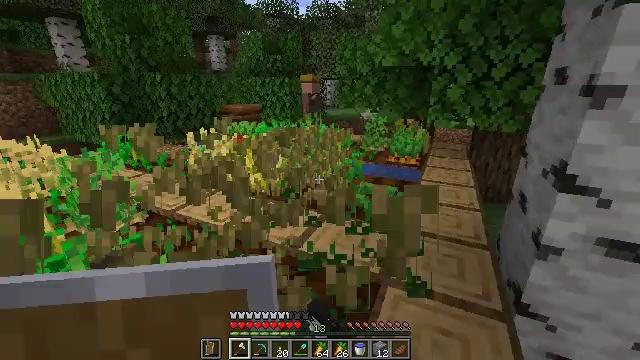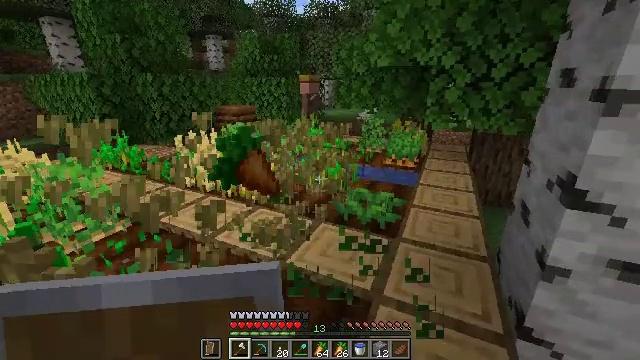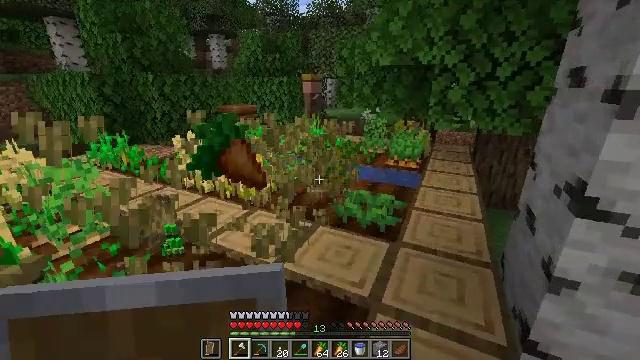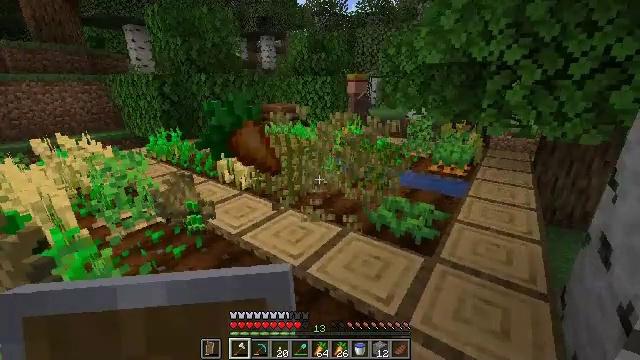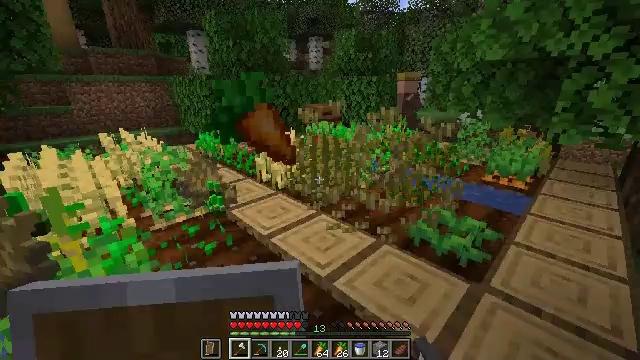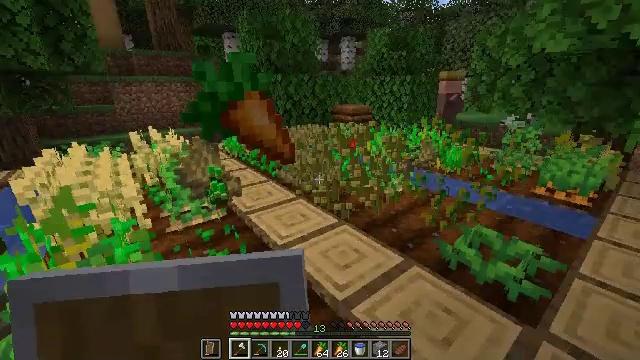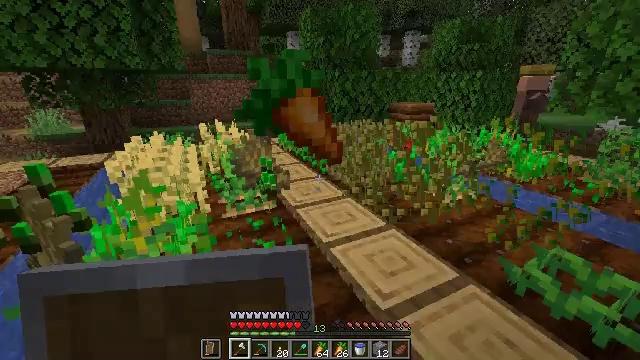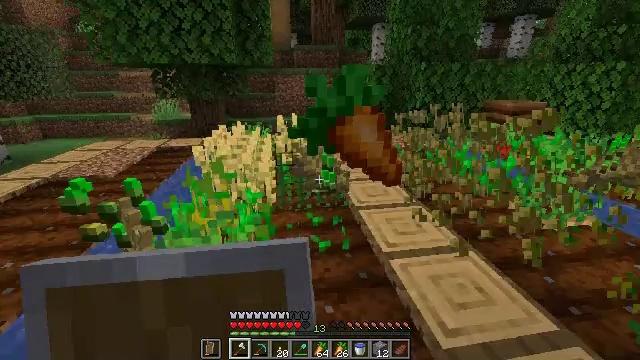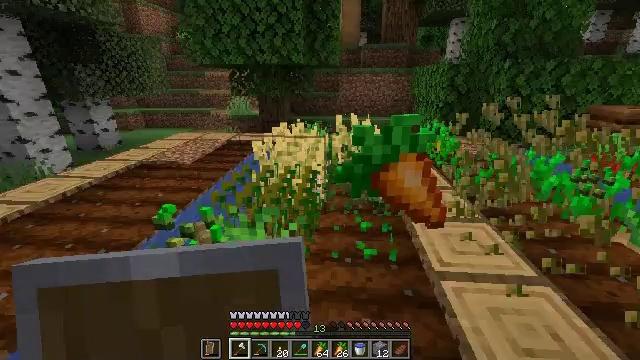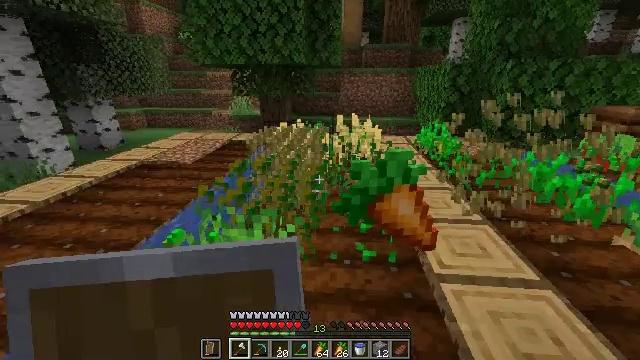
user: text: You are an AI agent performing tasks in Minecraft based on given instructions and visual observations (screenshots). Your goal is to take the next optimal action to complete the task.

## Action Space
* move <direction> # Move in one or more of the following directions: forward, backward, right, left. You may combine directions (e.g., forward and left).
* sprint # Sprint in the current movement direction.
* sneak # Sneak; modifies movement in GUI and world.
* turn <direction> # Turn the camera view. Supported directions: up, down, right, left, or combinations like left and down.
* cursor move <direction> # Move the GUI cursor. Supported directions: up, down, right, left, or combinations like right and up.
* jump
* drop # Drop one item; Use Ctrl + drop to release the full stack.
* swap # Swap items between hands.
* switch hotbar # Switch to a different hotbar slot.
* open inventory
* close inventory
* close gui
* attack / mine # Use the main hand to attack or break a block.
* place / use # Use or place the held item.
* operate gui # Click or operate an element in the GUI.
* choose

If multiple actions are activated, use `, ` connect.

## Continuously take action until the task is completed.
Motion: motion action
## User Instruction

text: Break the mature wheat plants.
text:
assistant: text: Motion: move forward and move right, attack / mine
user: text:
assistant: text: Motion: move forward and move right, attack / mine
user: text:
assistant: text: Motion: move forward, turn left, attack / mine
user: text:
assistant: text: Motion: move forward, turn left, attack / mine
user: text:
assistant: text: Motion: move forward, turn left, attack / mine
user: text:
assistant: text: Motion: move forward, turn left, attack / mine
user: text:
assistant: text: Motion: turn left, attack / mine
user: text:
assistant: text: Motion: turn left, attack / mine
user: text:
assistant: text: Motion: attack / mine
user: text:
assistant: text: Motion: attack / mine